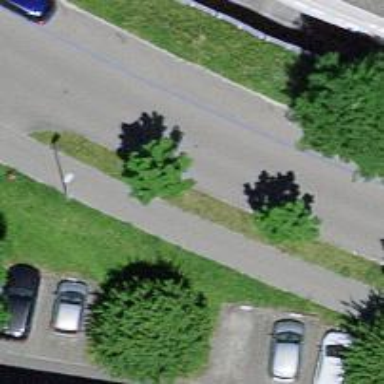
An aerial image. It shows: Residential road with asphalt sidewalk on the right side.